Interaction volume radius: 5 \u00c5
Interaction volume height: 15 \u00c5
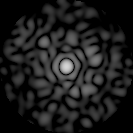
Disorder parameter: 0.7924